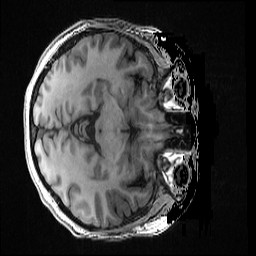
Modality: T1w
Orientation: axial
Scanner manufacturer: ge
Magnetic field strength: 3 T
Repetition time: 0.008164 s
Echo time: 0.003184 s